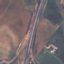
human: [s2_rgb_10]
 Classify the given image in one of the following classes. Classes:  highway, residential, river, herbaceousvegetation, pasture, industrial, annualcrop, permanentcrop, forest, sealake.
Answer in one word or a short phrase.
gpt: Highway